Aerial crown-view tile of a tropical tree (Barro Colorado Island, Panama), acquired 20250915:
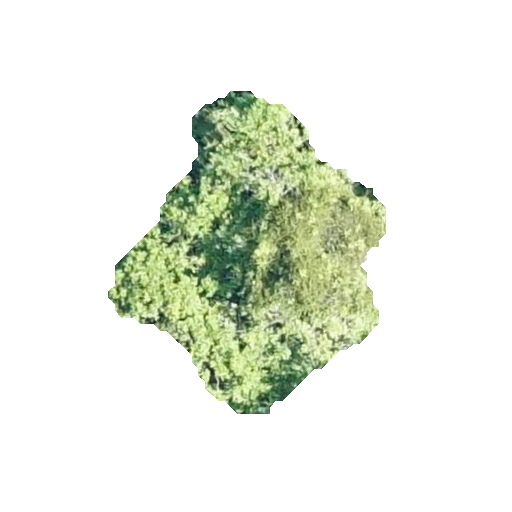
Species: Alseis blackiana
GBIF accepted scientific name: Alseis blackiana
Crown area: 77.765 m²